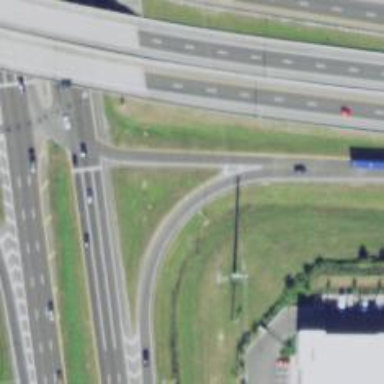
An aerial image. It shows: Motorway_link with asphalt surface and diamond junction.